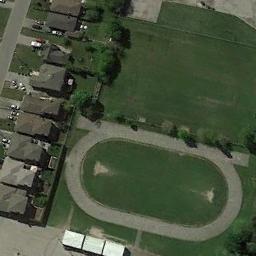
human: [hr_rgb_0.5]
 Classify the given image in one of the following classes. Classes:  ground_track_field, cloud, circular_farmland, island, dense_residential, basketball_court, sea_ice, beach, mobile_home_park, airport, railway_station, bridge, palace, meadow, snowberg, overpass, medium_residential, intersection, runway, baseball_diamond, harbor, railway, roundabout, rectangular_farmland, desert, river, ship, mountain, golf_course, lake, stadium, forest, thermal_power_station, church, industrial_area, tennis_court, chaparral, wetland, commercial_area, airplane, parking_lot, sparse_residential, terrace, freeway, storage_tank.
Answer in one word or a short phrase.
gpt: ground_track_field